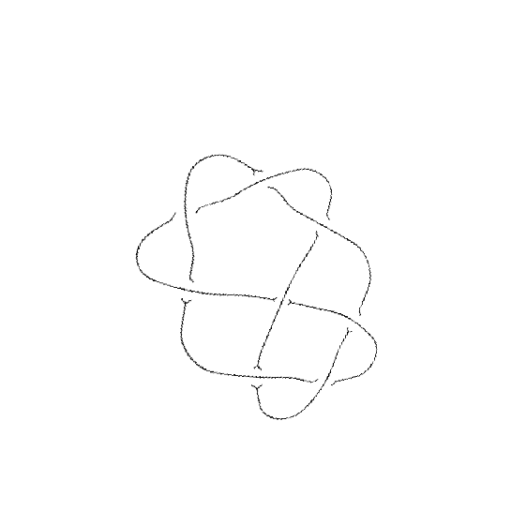
Crossing number: 8